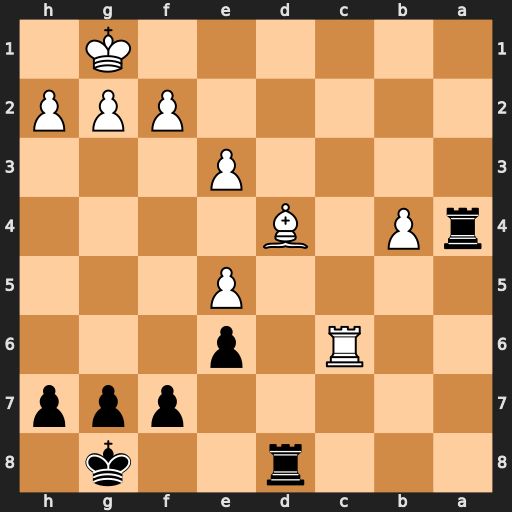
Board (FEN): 3r2k1/5ppp/2R1p3/4P3/rP1B4/4P3/5PPP/6K1
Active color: b
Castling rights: -
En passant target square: -
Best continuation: Ra1+ Bxa1 Rd1#